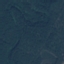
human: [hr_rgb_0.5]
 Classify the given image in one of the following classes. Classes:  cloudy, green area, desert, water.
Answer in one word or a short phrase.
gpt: green area